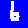
Digit: 6